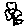
Label: flower